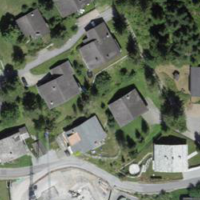
EUNIS habitat code: 55
Species observed at this site:
Chelidonium majus
Silene dioica
Parus major
Periparus ater